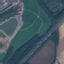
Label: Highway